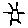
Label: sun